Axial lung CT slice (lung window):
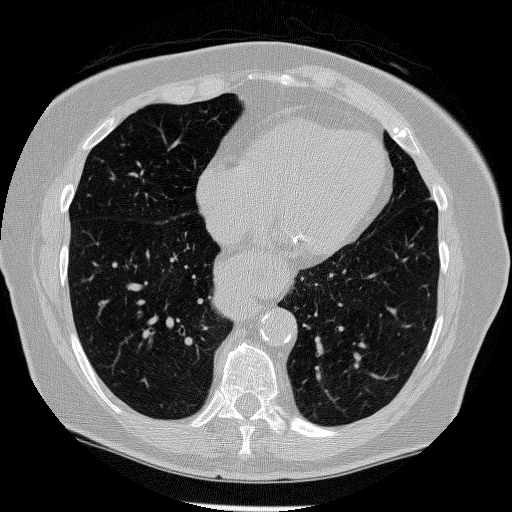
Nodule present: no